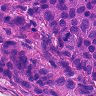
Metastatic tissue present: yes